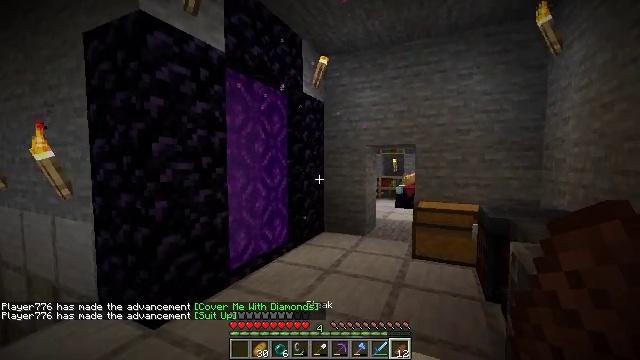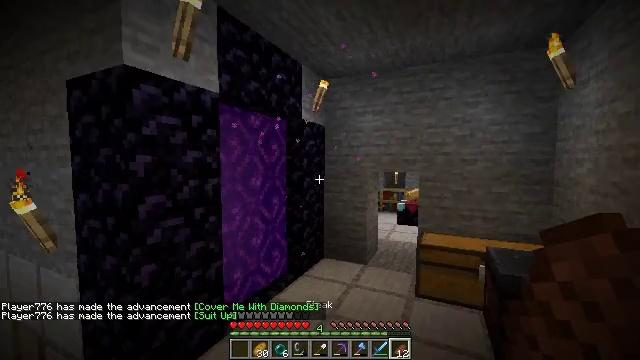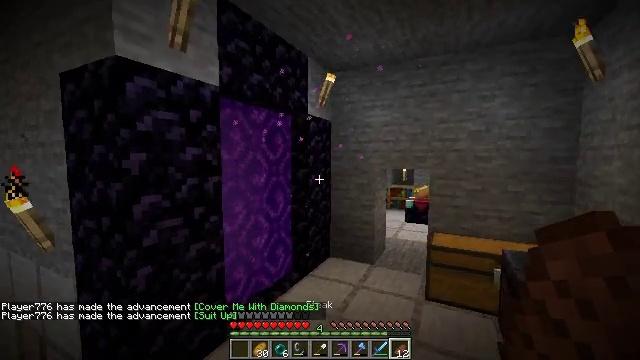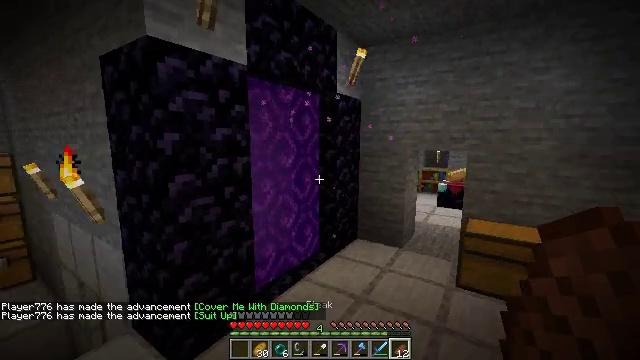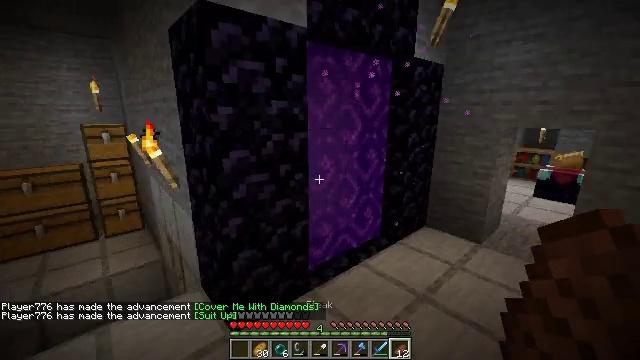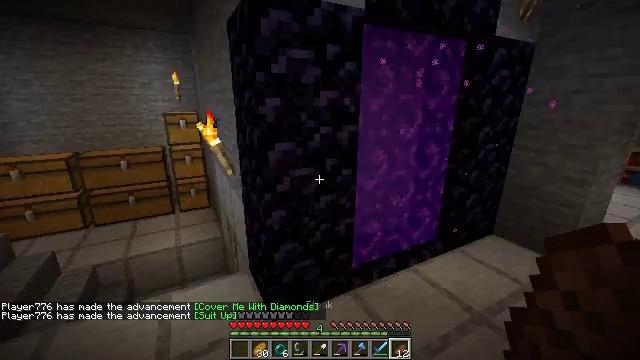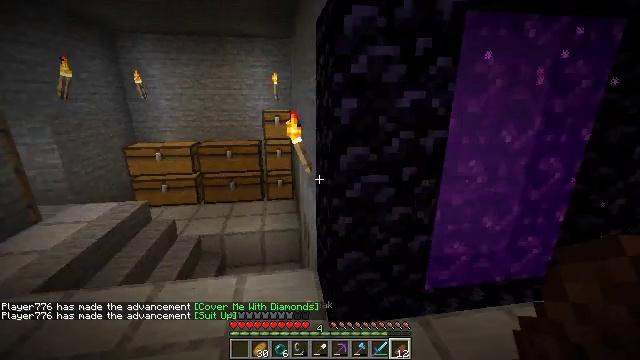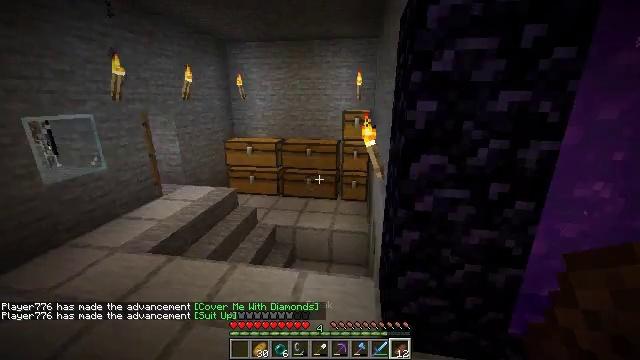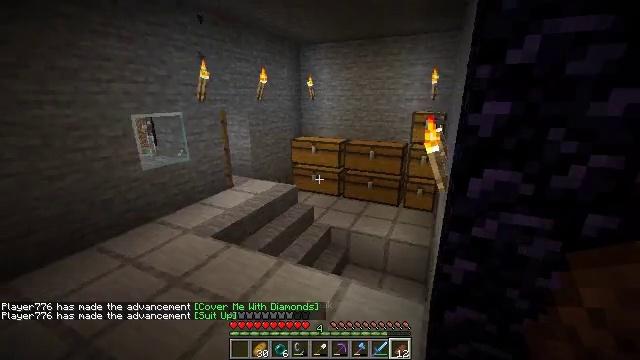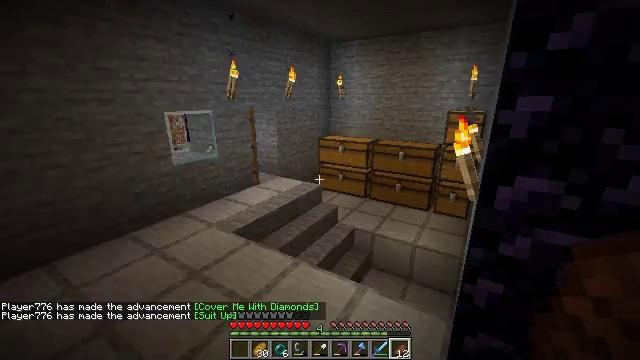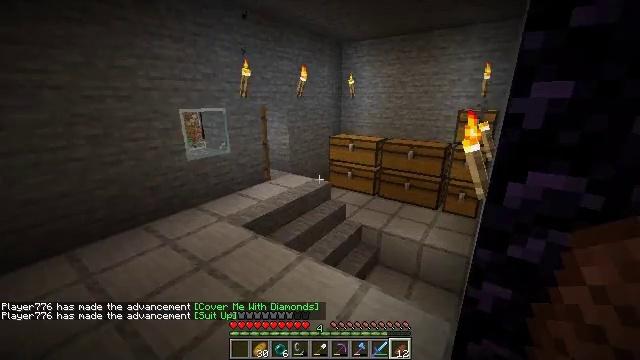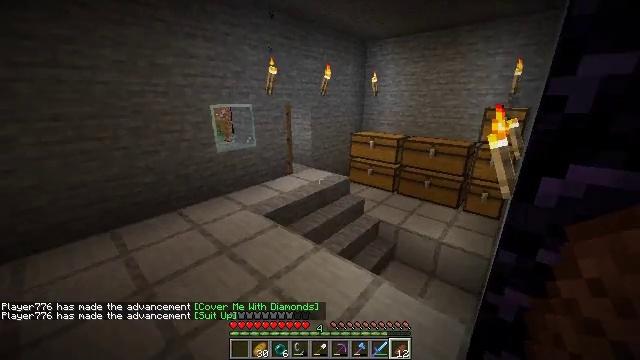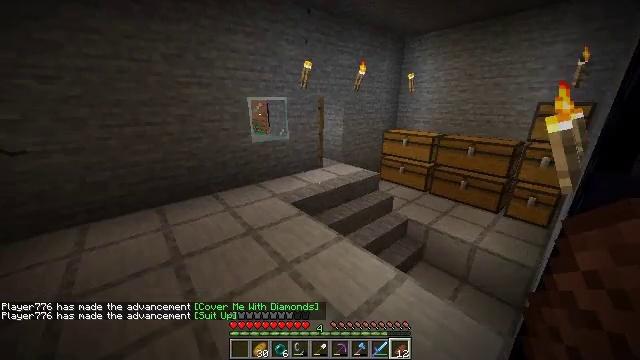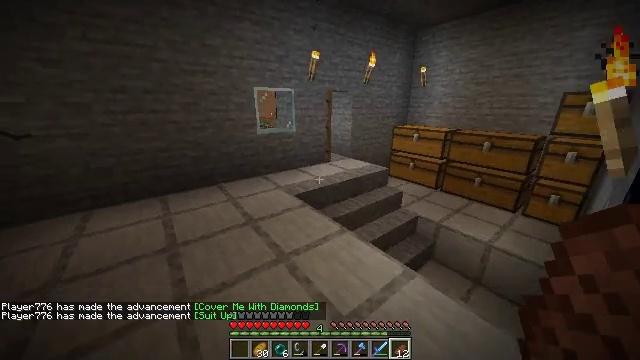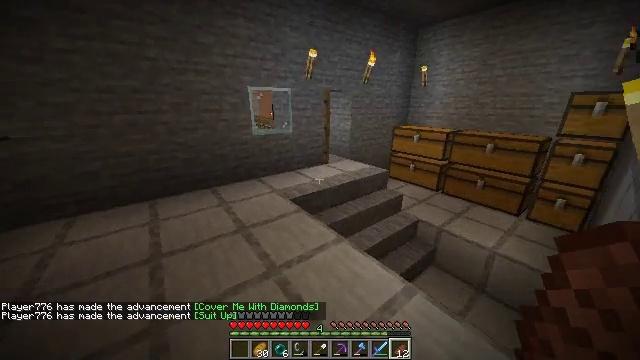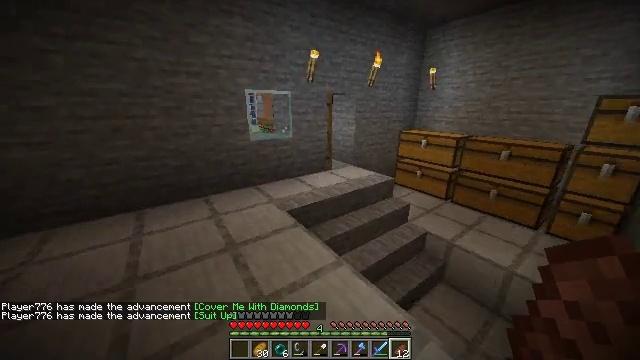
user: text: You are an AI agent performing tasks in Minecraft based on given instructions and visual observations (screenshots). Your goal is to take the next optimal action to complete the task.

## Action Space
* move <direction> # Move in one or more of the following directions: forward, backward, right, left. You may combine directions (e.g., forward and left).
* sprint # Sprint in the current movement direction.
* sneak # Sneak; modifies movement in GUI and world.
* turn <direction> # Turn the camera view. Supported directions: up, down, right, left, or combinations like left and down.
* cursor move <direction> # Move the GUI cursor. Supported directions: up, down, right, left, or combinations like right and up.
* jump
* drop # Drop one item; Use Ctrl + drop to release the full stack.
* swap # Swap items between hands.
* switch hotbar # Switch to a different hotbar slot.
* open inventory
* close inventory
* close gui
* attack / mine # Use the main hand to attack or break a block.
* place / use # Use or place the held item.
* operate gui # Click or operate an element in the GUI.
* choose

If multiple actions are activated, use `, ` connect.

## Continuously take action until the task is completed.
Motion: motion action
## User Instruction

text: craft item air
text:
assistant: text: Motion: move forward
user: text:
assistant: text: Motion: move forward, turn left and down
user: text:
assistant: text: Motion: move forward, turn left and down
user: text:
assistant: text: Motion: move forward and move right, turn left and down
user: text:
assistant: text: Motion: move forward and move right, turn left and down
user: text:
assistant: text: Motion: move forward and move right, turn left
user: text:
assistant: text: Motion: move forward and move right, turn left
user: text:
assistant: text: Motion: move forward and move right, turn left
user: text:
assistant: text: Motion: move forward and move right, sprint, turn left
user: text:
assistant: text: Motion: move forward, sprint, turn left
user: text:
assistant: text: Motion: move forward, sprint, turn left and down
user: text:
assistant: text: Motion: move forward, turn left
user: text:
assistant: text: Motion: move forward, turn left
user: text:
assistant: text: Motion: move forward
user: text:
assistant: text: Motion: move forward, turn left
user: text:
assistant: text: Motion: move forward, sprint, turn left and up
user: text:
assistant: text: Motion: move forward, sprint, turn left and up
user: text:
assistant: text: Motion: move forward, sprint, turn right
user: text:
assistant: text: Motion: move forward, sprint
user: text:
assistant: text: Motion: move forward
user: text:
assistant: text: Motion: move forward
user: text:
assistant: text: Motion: move forward, turn right
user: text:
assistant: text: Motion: move forward, turn right
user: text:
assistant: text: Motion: move forward
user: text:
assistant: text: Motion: move forward
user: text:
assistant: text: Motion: move forward and move right
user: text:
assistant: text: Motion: move forward and move right
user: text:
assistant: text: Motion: move forward and move right, sprint, turn left
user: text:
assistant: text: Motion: move forward and move right, sprint, turn left
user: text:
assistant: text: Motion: move forward and move right, sprint, turn left